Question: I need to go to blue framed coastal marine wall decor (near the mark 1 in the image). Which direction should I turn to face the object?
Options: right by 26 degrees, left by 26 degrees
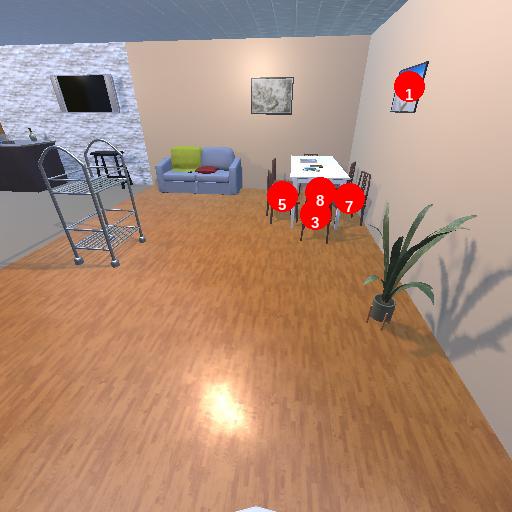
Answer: right by 26 degrees